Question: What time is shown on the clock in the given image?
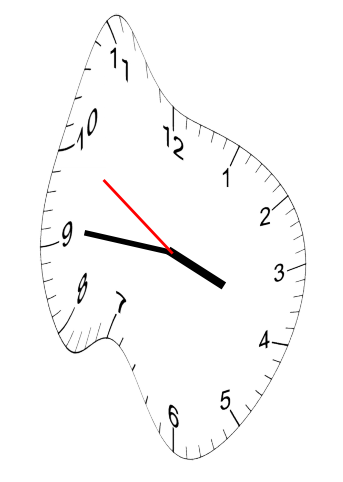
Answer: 03:45:50